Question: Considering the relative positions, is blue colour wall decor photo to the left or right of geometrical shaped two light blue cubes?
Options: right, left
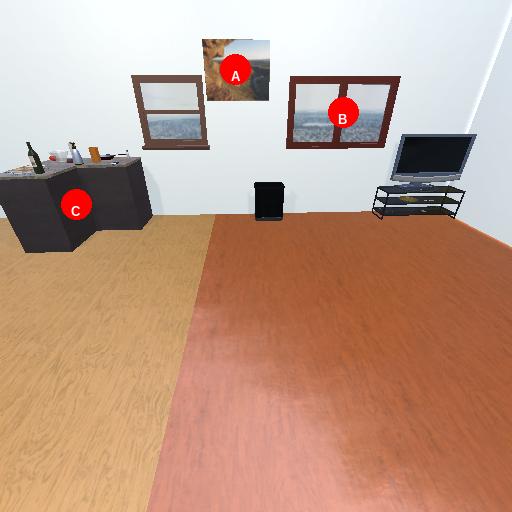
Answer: right